Question: I have six 'UIBarButtonItem' on 'self.navigationItem.rightBarButtonItems'. Every button has a png image that is 25x25 pixels. But as you can see in the image below the space between every button are different.

Why ? I would like that this space remains constantly for every space.
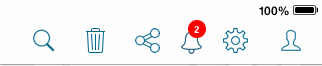
Answer: The problem are the png's inside the 'UIBarButtonItem'. Probably they has blank pixels on the left/right that cause the issue.
Just using a flexible space between each button.